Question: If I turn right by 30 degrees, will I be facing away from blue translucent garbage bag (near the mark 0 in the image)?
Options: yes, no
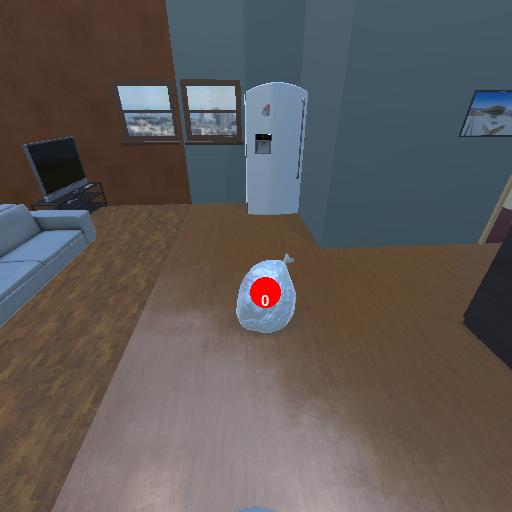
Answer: yes